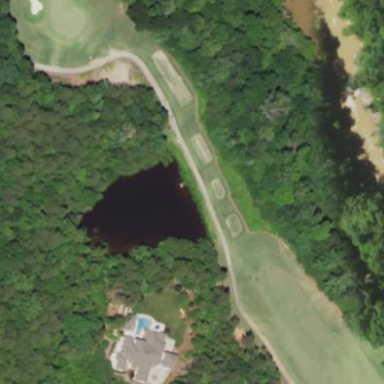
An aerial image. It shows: Water hazard in golf course. The hazard is natural water feature.